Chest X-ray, PA view. Patient: 25 years old, sex F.
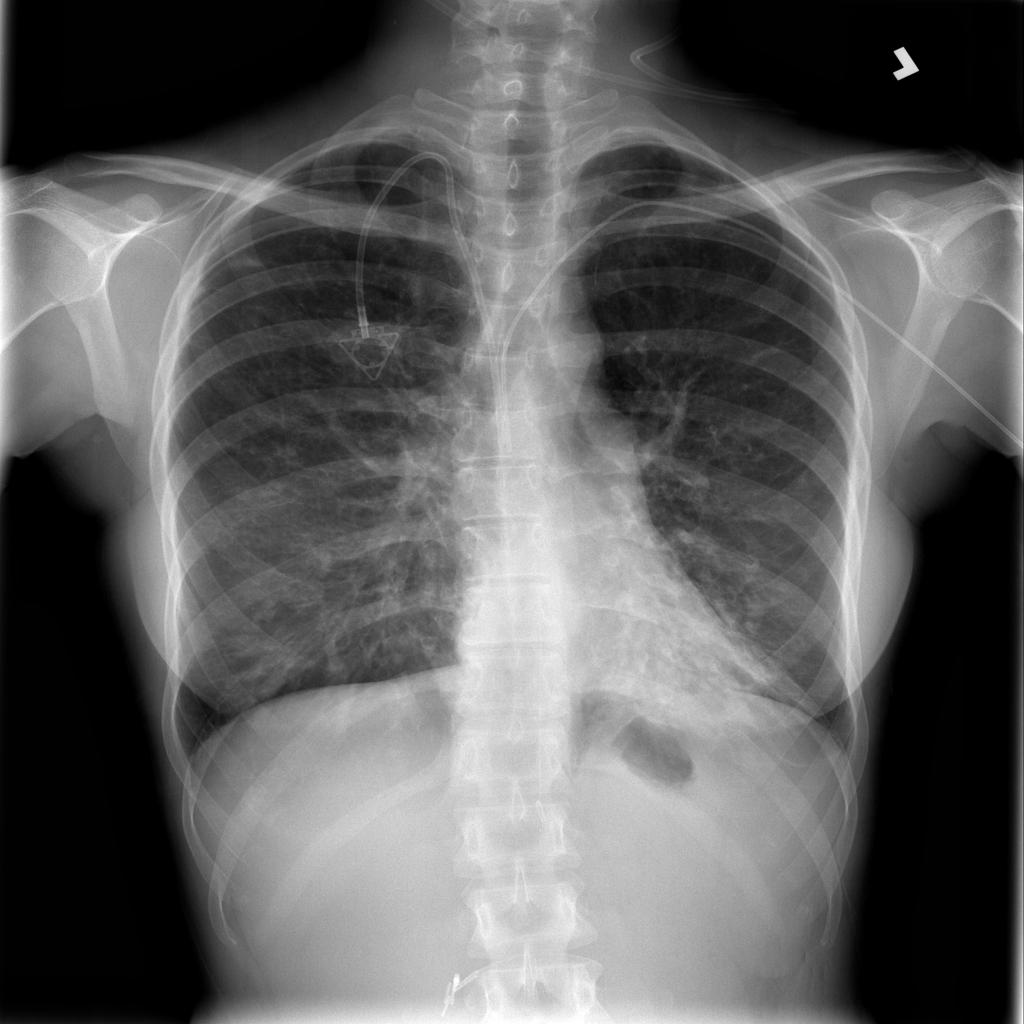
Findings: Atelectasis